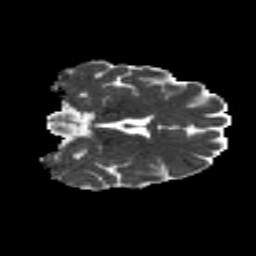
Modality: MD
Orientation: coronal
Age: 29
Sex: female
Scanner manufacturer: siemens
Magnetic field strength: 3 T
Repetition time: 8.8 s
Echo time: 0.085 s